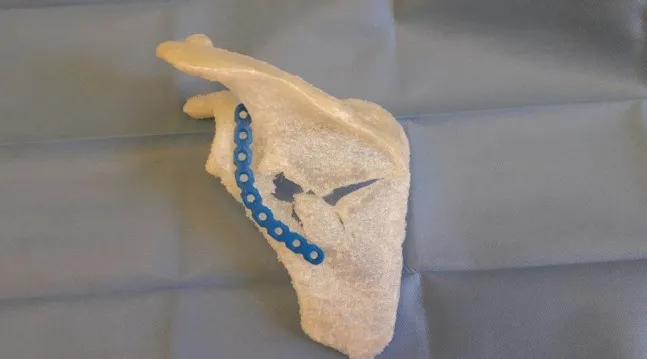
3D print of the scapula model and the implant.
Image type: radiology (ct)